Question:  --
I want to achieve something like this in above image
I have to loop through this json array to get all my datas;
the data contained in my json array are for example
'''
{
'img' : http:\.....
'name' : XYZ
'msg' : xyz
'time' : abc
}
//this is where I am tring to append everything
final LinearLayout rl = (LinearLayout)main.findViewById(R.id.mainL);
for (int i = 0; i < json.length(); i++) {
try {
JSONObject c = json.getJSONObject(i);
//here components must be created and added to view
}catch (JSONException e) {
// TODO Auto-generated catch block
e.printStackTrace();
}
}
'''
I just want to know the (textview,imageview etc) like in the above image.
Any Help will be appreciated
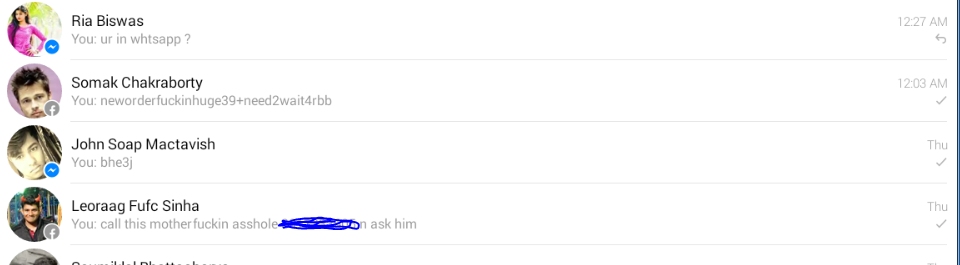
Answer: Ok, the image you are looking at is actually a 'ListView' serving custom-made views.
How does that work?
You will need to subclass the 'BaseAdapter' class. This subclass will contain the underlying data which in your case you are getting as a JSON-formatted reply from the web-server.
When the 'getView()' of the 'BaseAdapter' subclass is called, you can inflate a layout that contains an 'ImageView' and 'TextView's to display the data onscreen.